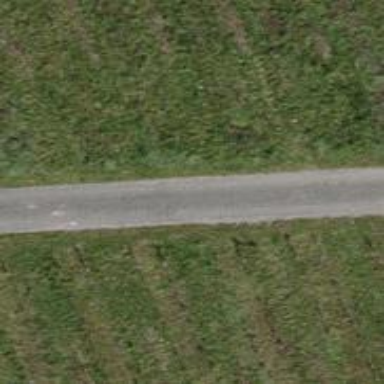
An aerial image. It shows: Paved track road with grade1 track type.